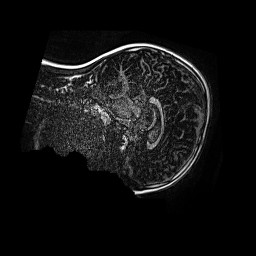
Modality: MP2RAGE
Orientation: sagittal
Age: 11
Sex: male
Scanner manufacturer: siemens
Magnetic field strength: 3 T
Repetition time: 4 s
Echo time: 0.00299 s